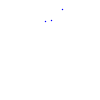
Particle: proton